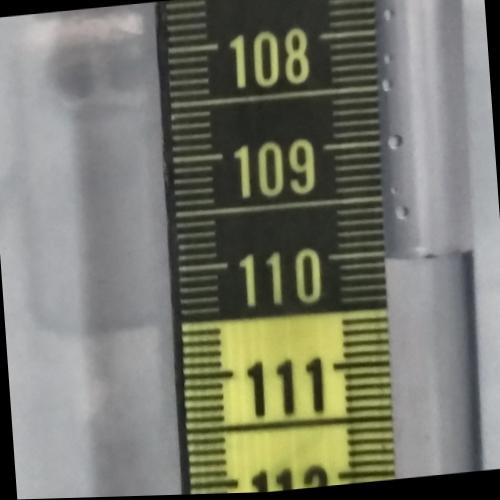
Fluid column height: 110.1 cm